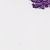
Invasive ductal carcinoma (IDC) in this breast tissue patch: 0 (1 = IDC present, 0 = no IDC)